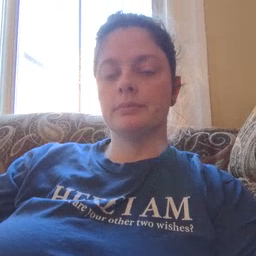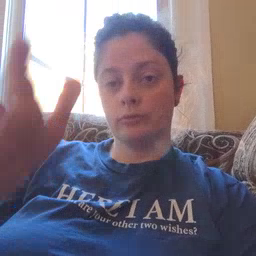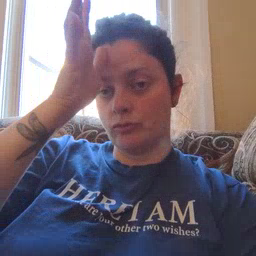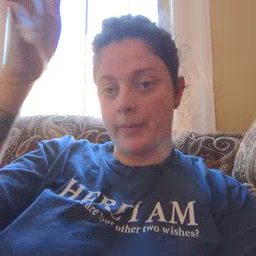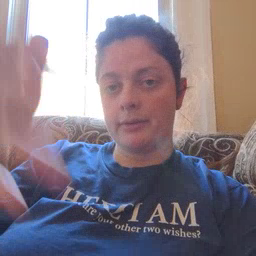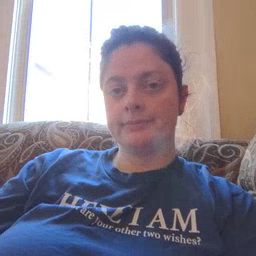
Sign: grandpa